Question: I migrate from VML to SVG. There is a problem with the way path is filled. Here is an example:

On the left side is star drawn with VML, and on the right with SVG.
Source code for VML (works only in IE):
'''
<!DOCTYPE HTML PUBLIC "-//W3C//DTD HTML 4.01 Transitional//EN">
<html xmlns:v="urn:schemas-microsoft-com:vml">
<head>
<style> v\:* { behavior: url(#default#VML); }</style >
</head>
<body>
<div style="width:300; height:270;">
<v:shape fillcolor="blue" strokecolor="red" coordorigin="0 0" coordsize="300 270"
strokeweight="2" style="position:relative; top:20; left:20; width:300; height:270"
path="m150,20 l240,240 l30,90 l270,90 l60,240 x e">
</v:shape>
</div>
</body>
'''
Source code for SVG:
'''
<!DOCTYPE html>
<html>
<head>
</head>
<body>
<svg width="300" height="270">
<path d="M150,20 L240,240 L30,90 L270,90 L60,240 Z" fill="blue" stroke="red" stroke-width="3"/>
</svg>
</body>
</html>
'''
There is obvious difference in filling in the middle of the star. I prefer VML style. Is there a ways to do it with SVG?
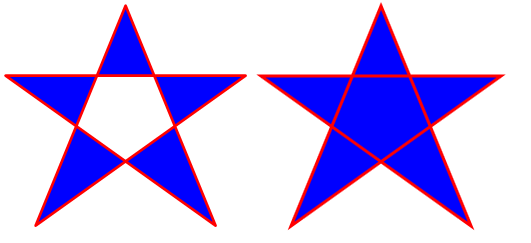
Answer: Sure, you just want an evenodd <URL>
'''
<!DOCTYPE html>
<html>
<head>
</head>
<body>
<svg width="300" height="270">
<path d="M150,20 L240,240 L30,90 L270,90 L60,240 Z" fill-rule="evenodd" fill="blue" stroke="red" stroke-width="3"/>
</svg>
</body>
</html>
'''